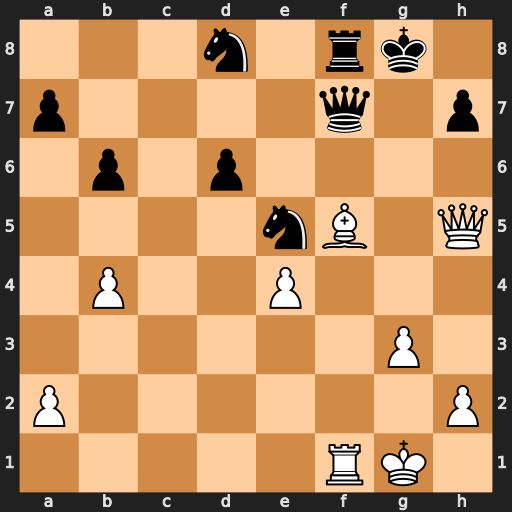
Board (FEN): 3n1rk1/p4q1p/1p1p4/4nB1Q/1P2P3/6P1/P6P/5RK1
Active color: w
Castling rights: -
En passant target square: -
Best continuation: Bxh7+ Kg7 Rxf7+